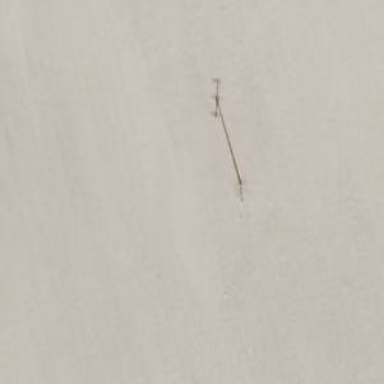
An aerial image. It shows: Minor power line with three cables.